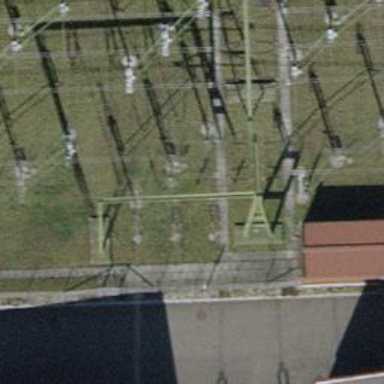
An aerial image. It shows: Bay for power line.